Question: I have a working code that displays a panda dataframe as 2 line graphs in a chart. I also have a dataframe that displays a bar graph on the same chart. For the 2 dataframes, i have date for the x-axis. Because the two dataframes have dates, my axis end up just having integers (1,2,3,4,5,6...) instead of the date.
I thought this line 'df1 = df.set_index(['date'])' specifies what i want as the x-axis already and when i dont plot the bar graph on the chart, the dates show up nicely, but when i do plot the bar graph, the integers show up on the axis instead.
My 2 dataframes:
'''
df1:
date line1 line2
2015-01-01 15.00 23.00
2015-02-01 18.00 10.00
df2:
date quant
2015-01-01 500
2015-02-01 600
'''
My code:
'''
df1 =pd.DataFrame(result, columns =[ 'date','line1', 'line2'])
df1 = df.set_index(['date'])
df2 =pd.DataFrame(quantity, columns =[ 'quant','date'])
fig = plt.figure()
ax = fig.add_subplot(111)
ax2=ax.twinx()
ax.set_ylim(0,100)
ax2.set_ylim(0,2100)
df1.line1.plot( color = 'red', ax = ax)
df1.line2.plot( color = 'blue', ax = ax)
df2.["quant"].plot(kind = 'bar', ax =ax2, width =0.4)
plt.show()
'''
---

'''
df1:
<class 'pandas.core.frame.DataFrame'>
Int64Index: 12 entries, 0 to 11
Data columns (total 3 columns):
date 12 non-null object
line1 12 non-null float64
line2 12 non-null float64
dtypes: float64(2), object(1)
memory usage: 384.0+ bytes
None
df2
<class 'pandas.core.frame.DataFrame'>
Int64Index: 11 entries, 0 to 10
Data columns (total 2 columns):
quant 11 non-null int64
date 11 non-null object
dtypes: int64(1), object(1)
memory usage: 264.0+ bytes
None
'''
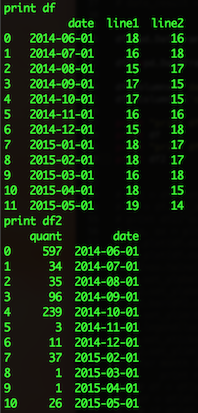
Answer: You can just use 'ax.plot(df1.date, df1.line1)' and 'matplotlib.pyplot' will automatically take care of the date.
'''
import pandas as pd
import numpy as np
import matplotlib.pyplot as plt
# your data
# ===================================
np.random.seed(0)
df1 = pd.DataFrame(dict(date=pd.date_range('2015-01-01', periods=12, freq='MS'), line1=np.random.randint(10, 30, 12), line2=np.random.randint(20, 25, 12)))
Out[64]:
date line1 line2
0 2015-01-01 22 22
1 2015-02-01 25 21
2 2015-03-01 10 20
3 2015-04-01 13 21
4 2015-05-01 13 21
5 2015-06-01 17 20
6 2015-07-01 19 21
7 2015-08-01 29 24
8 2015-09-01 28 23
9 2015-10-01 14 20
10 2015-11-01 16 23
11 2015-12-01 22 20
df2 = pd.DataFrame(dict(date=pd.date_range('2015-01-01', periods=12, freq='MS'), quant=100*np.random.randint(3, 10, 12)))
Out[66]:
date quant
0 2015-01-01 500
1 2015-02-01 600
2 2015-03-01 300
3 2015-04-01 400
4 2015-05-01 600
5 2015-06-01 800
6 2015-07-01 600
7 2015-08-01 600
8 2015-09-01 900
9 2015-10-01 300
10 2015-11-01 400
11 2015-12-01 400
# plotting
# ===================================
fig, ax = plt.subplots(figsize=(10, 8))
ax.plot(df1.date, df1.line1, label='line1', c='r')
ax.plot(df1.date, df1.line2, label='line2', c='b')
ax2 = ax.twinx()
ax2.set_ylabel('quant')
ax2.bar(df2.date, df2.quant, width=20, alpha=0.1, color='g', label='quant')
ax.legend(loc='best')
ax.set_xticks(ax.get_xticks()[::2])
'''

Follow-up (Updates):
'''
import pandas as pd
import numpy as np
import matplotlib.pyplot as plt
# your data
# ===================================
np.random.seed(0)
df1 = pd.DataFrame(dict(date=pd.date_range('2015-01-01', periods=12, freq='MS'), line1=np.random.randint(10, 30, 12), line2=np.random.randint(20, 25, 12))).set_index('date')
df2 = pd.DataFrame(dict(date=pd.date_range('2015-01-01', periods=12, freq='MS'), quant=100*np.random.randint(3, 10, 12))).set_index('date')
df2 = df2.drop(df2.index[4])
print(df1)
print(df2)
line1 line2
date
2015-01-01 22 22
2015-02-01 25 21
2015-03-01 10 20
2015-04-01 13 21
2015-05-01 13 21
2015-06-01 17 20
2015-07-01 19 21
2015-08-01 29 24
2015-09-01 28 23
2015-10-01 14 20
2015-11-01 16 23
2015-12-01 22 20
quant
date
2015-01-01 500
2015-02-01 600
2015-03-01 300
2015-04-01 400
2015-06-01 800
2015-07-01 600
2015-08-01 600
2015-09-01 900
2015-10-01 300
2015-11-01 400
2015-12-01 400
# plotting
# ===================================
fig, ax = plt.subplots(figsize=(10, 8))
ax.plot(df1.index, df1.line1, label='line1', c='r')
ax.plot(df1.index, df1.line2, label='line2', c='b')
ax2 = ax.twinx()
ax2.set_ylabel('quant')
ax2.bar(df2.index, df2.quant, width=20, alpha=0.1, color='g', label='quant')
ax.legend(loc='best')
ax.set_xticks(ax.get_xticks()[::2])
'''